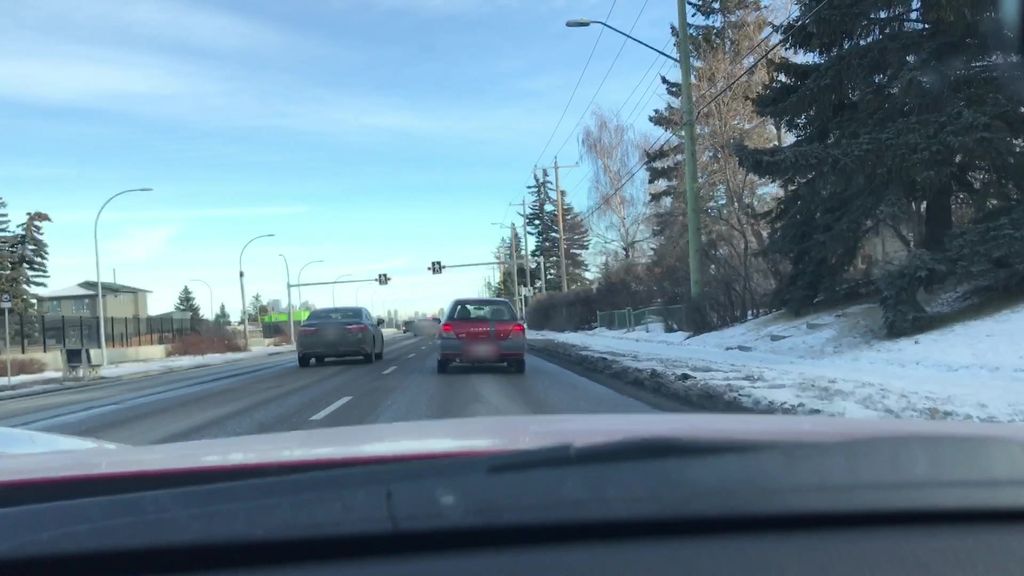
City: calgary